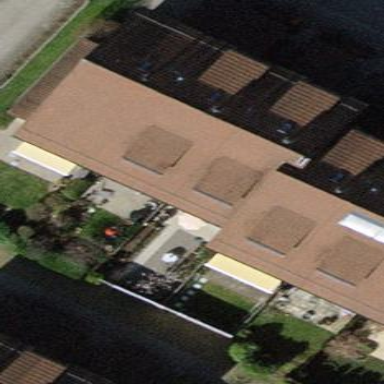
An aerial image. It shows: Terrace building.